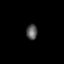
Tissue: lung
Cell type: Epithelial cells
Senescence score: 0.5795
Nuclear area (px): 166
Mean DAPI intensity: 89.651